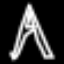
Label: The Eiffel Tower